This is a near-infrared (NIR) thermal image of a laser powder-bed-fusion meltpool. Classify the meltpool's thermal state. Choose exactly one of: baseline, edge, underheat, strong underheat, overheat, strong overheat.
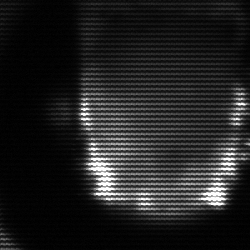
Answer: baseline